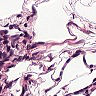
Metastatic tissue present: no